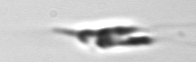
Label: Chrysochromulina_lanceolata